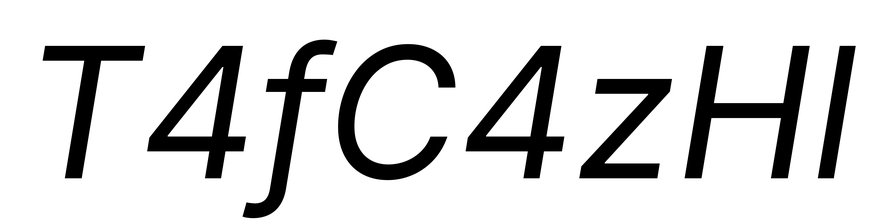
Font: Inter-Italic_Italic